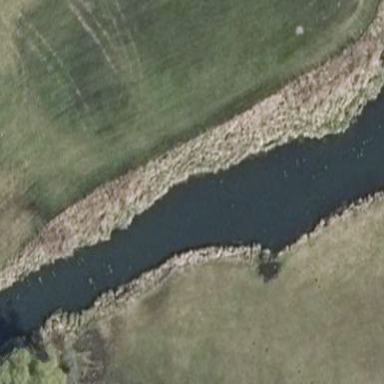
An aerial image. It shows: Reedbed wetland area.